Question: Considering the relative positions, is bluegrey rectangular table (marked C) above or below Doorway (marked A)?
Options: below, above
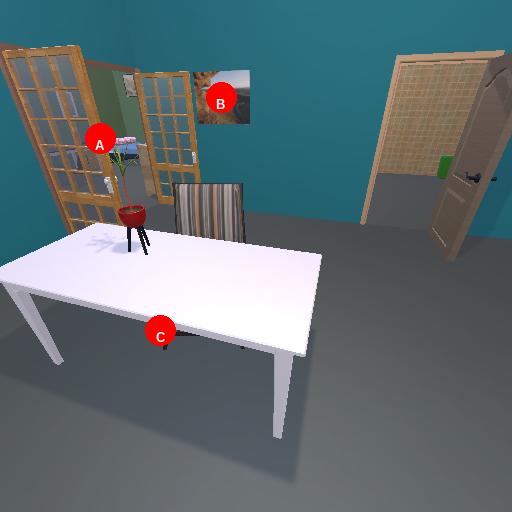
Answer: below